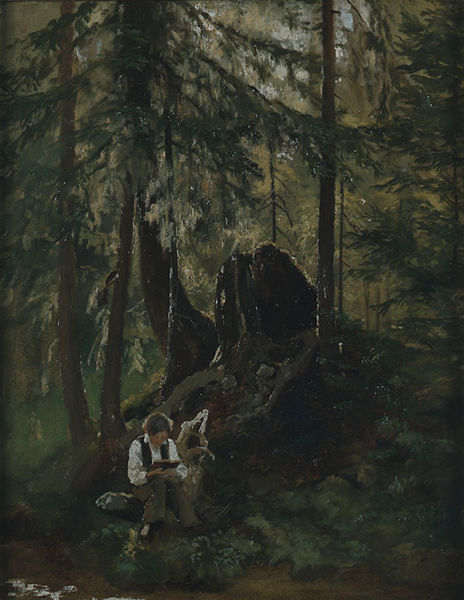
Titel: Waldinneres mit lesendem Knaben
Künstler: Hans Thoma
Standort: Karlsruhe
Institution: Staatliche Kunsthalle Karlsruhe
Schlagwörter: baum, berg, blau, blätter, dunkel, felsen, gemälde, himmel, laub, mann, schatten, wasser, weiß, bäume, gelb, grün, landschaft, sitzen, äste, braun, grau, holz, licht, schwarz, hund, weg, wiese, malerei, hemd, hose, mensch, stein, steine, instrument, ast, bach, baumstamm, einsamkeit, erde, hügel, natur, spiegelung, büsche, einsam, sträucher, boden, dunkelheit, haare, sitzend, kind, musik, pflanzen, krone, wald, ruhig, ruhe, düster, fels, hang, pause, picknick, rast, bank, stille, romantik, tannen, stämme, dichter, poet, finster, lesen, korb, farn, wedel, allein, junge, weste, knabe, buch, bub, wurzel, moos, lichtung, fichte, nadelbaum, tanne, frieden, jüngling, wurzeln, junger mann, finsternis, romantisch, waldboden, wanderer, dickicht, nadelbäume, fichten, dicht, nadeln, leser, lesend, studium, lyra, stumpf, baumstumpf, schroff, schwarzwald, rotkäppchen, atmosphärisch, hemdn, #weg, hp